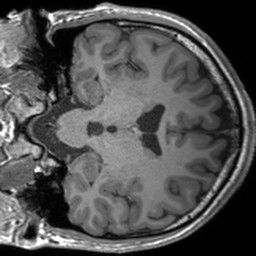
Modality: T1w
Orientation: coronal
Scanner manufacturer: siemens
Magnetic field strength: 3 T
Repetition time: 1.54 s
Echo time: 0.00234 s